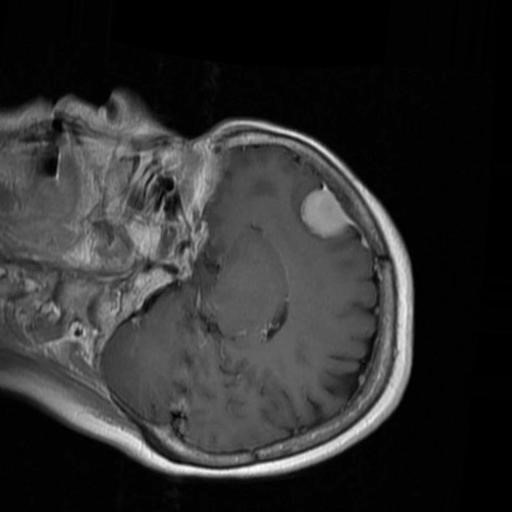
Label: brain_menin